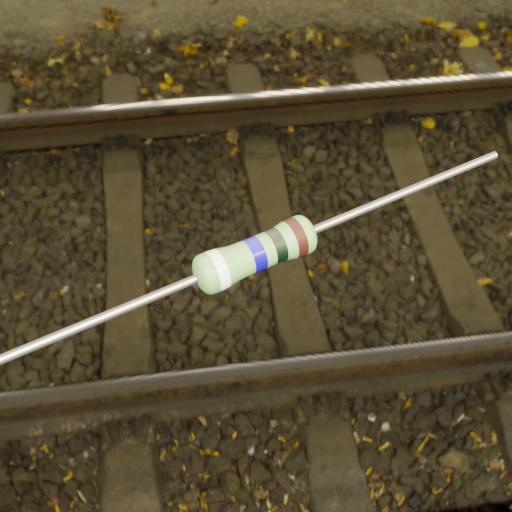
Resistor colour bands (in order): white, blue, black, brown